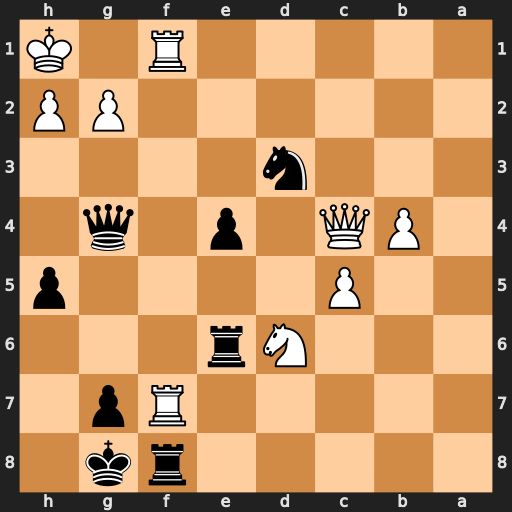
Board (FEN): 5rk1/5Rp1/3Nr3/2P4p/1PQ1p1q1/3n4/6PP/5R1K
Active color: b
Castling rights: -
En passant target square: -
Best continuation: Rxf7 Nxf7 Qe2 Kg1 Qe3+